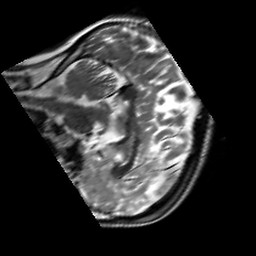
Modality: T2w
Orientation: sagittal
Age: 31
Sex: female
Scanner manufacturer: siemens
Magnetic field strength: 3 T
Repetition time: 7 s
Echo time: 0.09 s